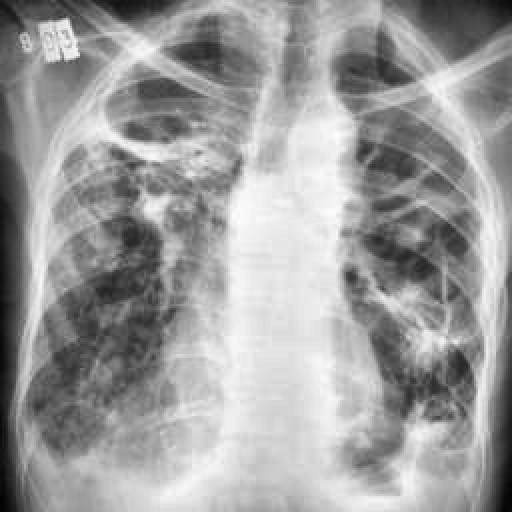
Finding: TUBERCULOSIS